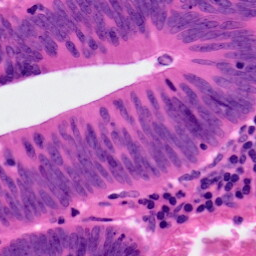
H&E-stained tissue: Colon